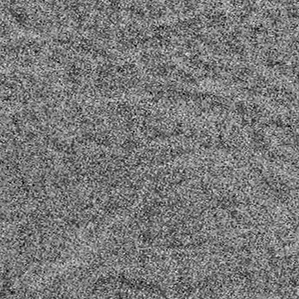
Label: frost